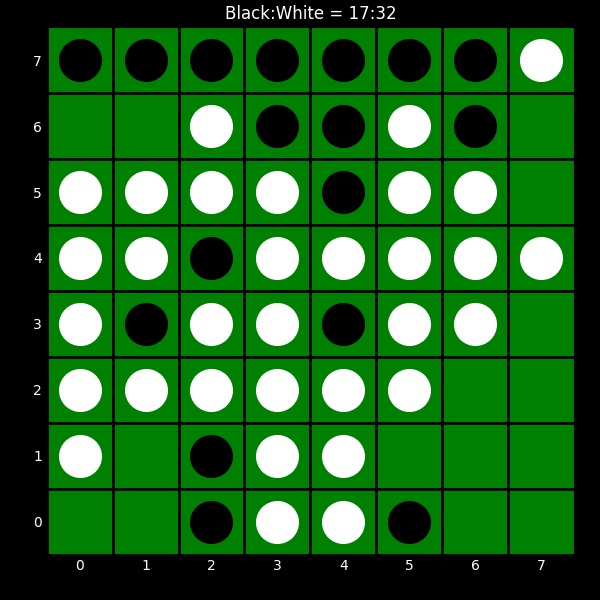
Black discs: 17
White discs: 32